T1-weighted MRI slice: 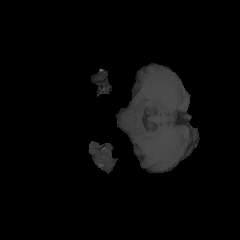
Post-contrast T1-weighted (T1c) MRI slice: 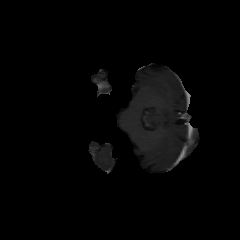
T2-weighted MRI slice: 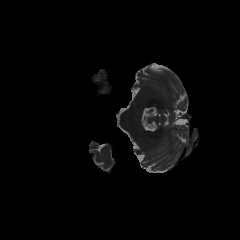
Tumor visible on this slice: no